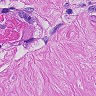
Metastatic tissue present: yes